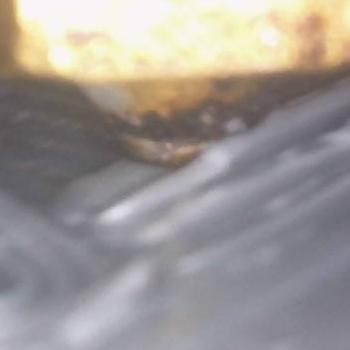
Flow rate: 141%